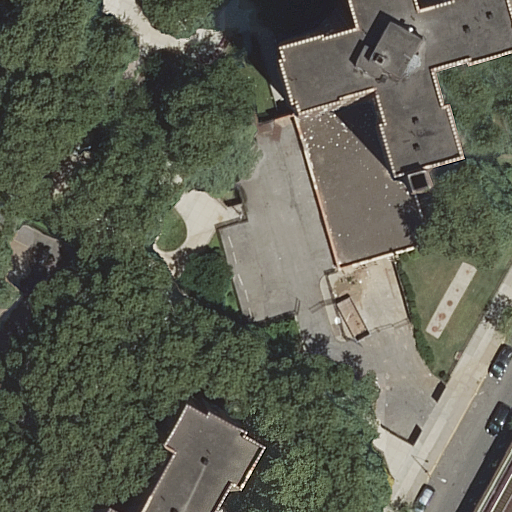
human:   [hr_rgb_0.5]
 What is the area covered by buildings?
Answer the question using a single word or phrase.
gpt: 1764m2

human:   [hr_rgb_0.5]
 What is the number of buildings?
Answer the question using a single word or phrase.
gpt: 2

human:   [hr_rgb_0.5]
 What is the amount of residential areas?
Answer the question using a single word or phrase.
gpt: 1

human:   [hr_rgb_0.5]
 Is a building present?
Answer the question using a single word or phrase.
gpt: yes

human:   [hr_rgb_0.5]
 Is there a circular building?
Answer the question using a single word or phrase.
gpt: no

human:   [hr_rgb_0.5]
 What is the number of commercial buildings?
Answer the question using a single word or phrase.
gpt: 0

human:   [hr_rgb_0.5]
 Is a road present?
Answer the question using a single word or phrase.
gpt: yes

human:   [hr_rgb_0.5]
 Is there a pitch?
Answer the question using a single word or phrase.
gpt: yes

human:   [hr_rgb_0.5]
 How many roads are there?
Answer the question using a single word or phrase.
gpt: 7

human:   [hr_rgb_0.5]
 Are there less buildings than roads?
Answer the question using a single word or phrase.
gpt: yes

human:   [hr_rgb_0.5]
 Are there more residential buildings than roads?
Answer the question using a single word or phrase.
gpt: no

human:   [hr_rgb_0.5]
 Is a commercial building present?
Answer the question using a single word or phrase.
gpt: no

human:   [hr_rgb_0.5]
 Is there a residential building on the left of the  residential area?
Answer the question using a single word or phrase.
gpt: no

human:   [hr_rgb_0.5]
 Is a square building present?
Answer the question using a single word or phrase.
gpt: no

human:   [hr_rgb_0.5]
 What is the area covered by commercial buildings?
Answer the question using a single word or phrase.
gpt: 0m2

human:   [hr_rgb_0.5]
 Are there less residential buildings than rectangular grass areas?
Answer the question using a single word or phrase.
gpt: no

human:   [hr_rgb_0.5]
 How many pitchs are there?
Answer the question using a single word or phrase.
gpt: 1

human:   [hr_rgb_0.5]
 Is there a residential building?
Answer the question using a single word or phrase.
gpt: yes

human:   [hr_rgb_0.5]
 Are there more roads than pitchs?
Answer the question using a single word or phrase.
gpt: yes

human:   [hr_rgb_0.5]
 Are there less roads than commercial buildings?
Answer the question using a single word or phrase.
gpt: no

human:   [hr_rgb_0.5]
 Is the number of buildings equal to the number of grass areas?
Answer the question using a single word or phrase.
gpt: no

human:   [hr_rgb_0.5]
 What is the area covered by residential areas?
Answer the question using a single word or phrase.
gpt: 9931m2

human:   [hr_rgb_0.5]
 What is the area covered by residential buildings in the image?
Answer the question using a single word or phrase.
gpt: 1764m2

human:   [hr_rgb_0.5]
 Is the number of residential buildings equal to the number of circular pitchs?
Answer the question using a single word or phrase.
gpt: no

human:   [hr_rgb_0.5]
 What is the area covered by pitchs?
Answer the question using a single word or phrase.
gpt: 639m2

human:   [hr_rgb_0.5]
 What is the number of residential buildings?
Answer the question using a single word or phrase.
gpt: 2

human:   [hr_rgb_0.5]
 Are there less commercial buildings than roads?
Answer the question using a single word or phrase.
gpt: yes

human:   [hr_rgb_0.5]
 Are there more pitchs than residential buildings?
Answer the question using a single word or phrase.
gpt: no

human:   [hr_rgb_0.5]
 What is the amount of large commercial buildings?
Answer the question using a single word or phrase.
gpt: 0

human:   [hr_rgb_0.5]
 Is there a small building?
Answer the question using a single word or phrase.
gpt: no

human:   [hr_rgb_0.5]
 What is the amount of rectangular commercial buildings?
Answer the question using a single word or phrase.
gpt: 0

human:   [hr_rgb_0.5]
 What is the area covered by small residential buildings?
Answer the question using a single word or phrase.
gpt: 0m2

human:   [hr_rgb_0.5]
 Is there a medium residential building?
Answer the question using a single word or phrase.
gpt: yes

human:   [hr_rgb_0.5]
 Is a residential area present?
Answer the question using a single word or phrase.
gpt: yes

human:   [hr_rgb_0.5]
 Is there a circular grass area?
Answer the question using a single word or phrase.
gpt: no

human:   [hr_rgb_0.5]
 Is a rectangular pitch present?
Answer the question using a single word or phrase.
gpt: yes

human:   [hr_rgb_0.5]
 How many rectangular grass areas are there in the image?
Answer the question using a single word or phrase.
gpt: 0

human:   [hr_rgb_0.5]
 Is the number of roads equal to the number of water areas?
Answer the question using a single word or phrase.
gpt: no

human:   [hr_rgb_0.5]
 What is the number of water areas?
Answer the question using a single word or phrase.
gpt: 0

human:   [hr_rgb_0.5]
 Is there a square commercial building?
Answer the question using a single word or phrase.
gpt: no

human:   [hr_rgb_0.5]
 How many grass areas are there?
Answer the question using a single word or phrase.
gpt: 1

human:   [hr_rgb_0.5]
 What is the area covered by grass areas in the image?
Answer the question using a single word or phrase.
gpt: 43m2

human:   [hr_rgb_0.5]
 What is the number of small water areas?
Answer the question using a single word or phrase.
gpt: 0

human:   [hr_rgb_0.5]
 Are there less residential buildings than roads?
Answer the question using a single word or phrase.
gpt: yes

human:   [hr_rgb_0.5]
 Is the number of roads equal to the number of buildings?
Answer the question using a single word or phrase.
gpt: no

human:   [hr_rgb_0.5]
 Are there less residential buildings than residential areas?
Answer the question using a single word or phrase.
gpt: no

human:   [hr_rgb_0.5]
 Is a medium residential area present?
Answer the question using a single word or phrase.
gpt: no

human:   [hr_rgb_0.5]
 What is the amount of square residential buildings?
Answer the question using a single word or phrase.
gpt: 0

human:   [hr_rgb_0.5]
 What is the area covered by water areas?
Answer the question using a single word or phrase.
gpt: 0m2

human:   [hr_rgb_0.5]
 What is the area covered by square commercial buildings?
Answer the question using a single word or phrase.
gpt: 0m2

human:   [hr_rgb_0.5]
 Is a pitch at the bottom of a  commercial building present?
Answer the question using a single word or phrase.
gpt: no

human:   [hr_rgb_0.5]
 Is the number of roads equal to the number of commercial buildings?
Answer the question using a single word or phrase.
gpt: no

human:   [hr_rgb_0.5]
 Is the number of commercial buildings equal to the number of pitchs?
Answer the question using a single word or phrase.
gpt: no

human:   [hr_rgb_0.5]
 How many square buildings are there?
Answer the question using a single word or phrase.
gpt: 0

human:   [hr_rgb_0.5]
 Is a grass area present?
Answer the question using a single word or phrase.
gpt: yes

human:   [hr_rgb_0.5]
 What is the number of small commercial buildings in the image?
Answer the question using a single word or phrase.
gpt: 0

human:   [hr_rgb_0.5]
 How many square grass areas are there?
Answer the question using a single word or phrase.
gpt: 0

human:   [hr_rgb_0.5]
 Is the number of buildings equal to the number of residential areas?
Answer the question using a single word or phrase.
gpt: no

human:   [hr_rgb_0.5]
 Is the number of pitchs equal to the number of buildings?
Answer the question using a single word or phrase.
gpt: no

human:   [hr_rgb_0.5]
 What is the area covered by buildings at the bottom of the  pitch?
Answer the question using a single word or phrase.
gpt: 302m2

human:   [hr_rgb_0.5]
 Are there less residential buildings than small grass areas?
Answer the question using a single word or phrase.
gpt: no

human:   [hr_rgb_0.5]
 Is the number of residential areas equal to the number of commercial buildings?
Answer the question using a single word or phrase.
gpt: no

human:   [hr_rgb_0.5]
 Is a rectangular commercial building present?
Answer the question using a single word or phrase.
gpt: no

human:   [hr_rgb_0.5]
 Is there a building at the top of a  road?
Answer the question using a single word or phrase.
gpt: yes